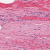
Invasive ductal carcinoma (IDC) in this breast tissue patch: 0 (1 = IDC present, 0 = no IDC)